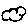
Label: cloud